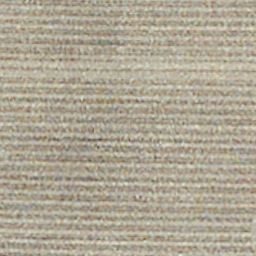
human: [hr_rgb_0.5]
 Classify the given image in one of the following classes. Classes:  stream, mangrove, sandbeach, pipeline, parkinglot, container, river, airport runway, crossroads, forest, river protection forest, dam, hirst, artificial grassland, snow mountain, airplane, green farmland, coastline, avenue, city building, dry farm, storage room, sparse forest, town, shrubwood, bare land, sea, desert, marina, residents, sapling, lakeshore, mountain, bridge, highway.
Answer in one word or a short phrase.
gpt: dry farm